Question: Code help to prevent duplicate recording in wix database csv file upload.
I can't run the code below. Why?
Database: AmericanSamoa,
Check duplicate column : originalConnectionDetails
By checking the original link url address in the database, I want to prevent duplicate entries if the record was previously loaded with csv file.

My backend code
'''
import wixData from 'wix-data';
import request from "request-promise";
export async function AmericanSamoa_beforeInsert(item, context) {
if (item.originalConnectionDetails) {
item.originalConnectionDetails= await wixData.query('AmericanSamoa').ne('_id',
item._id).startsWith('originalConnectionDetails', item.originalConnectionDetails).find().then((x) =>
{
const total = x.totalCount;
if (total > 0) {
return '${item.originalConnectionDetails}-${total+1}';
} else {
return item.originalConnectionDetails;
}
})
}
return item
}
'''
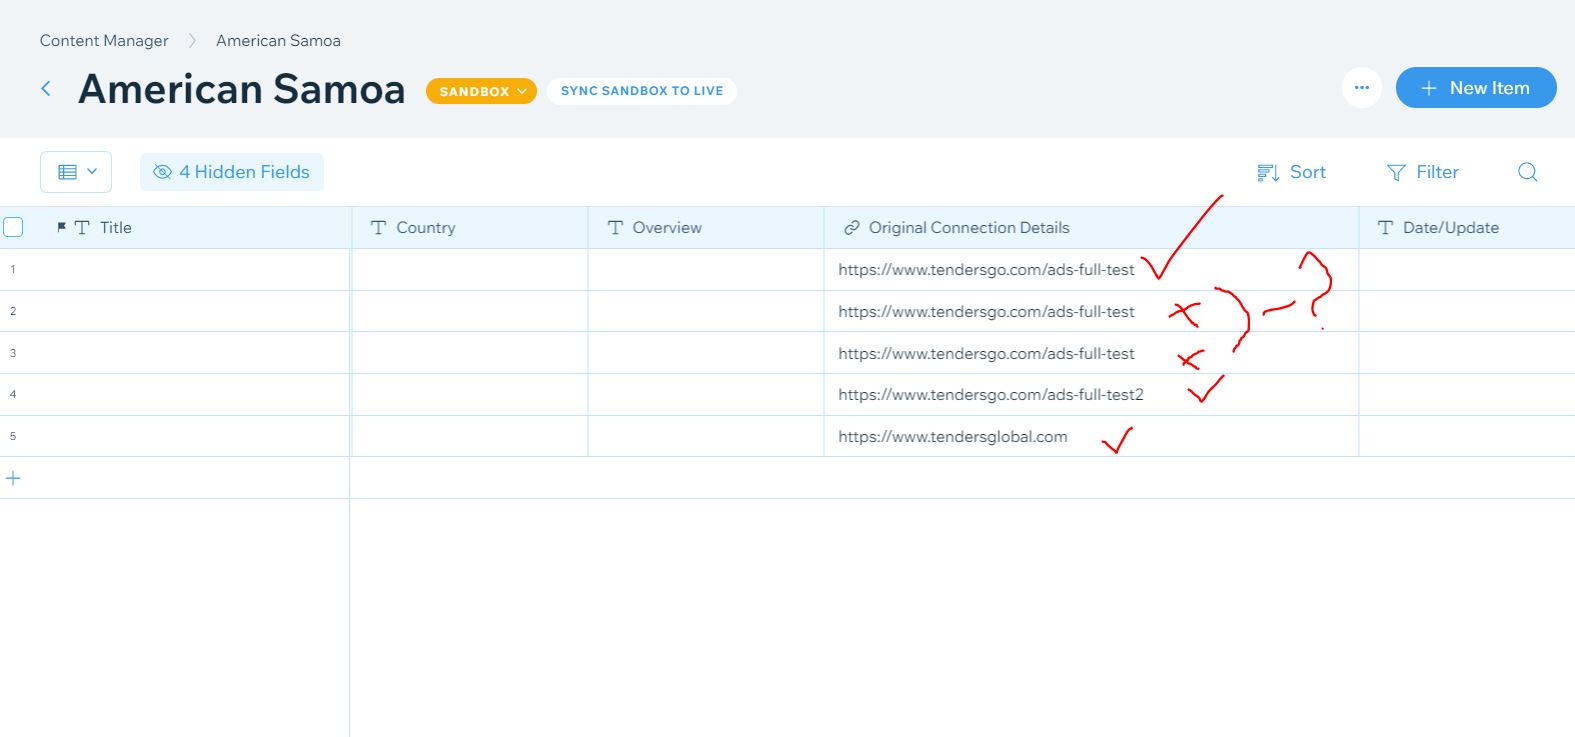
Answer: Solution !
---This code prevents duplicate records (if they were written to the database before) during csv file upload.
However, it should not be possible to record repeatedly in the csv file you added. Because the first time uploaded does not check the duplicate records in the file. It checks the csv file in the database and uploaded.
Backend Code
'''
import wixData from 'wix-data';
export function searchForDuplicates(value) {
return wixData.query("Afghanistan")
.eq("originalConnectionDetails", value)
.find()
.then((results) => {
return results.items.length;
})
.catch((err) => {
let errorMsg = err;
});
}
export function Afghanistan_beforeInsert(item) {
return searchForDuplicates(item.originalConnectionDetails).then((res) => {
if(res > 0) {
return Promise.reject("Duplicate");
}
return item;
});
}
'''